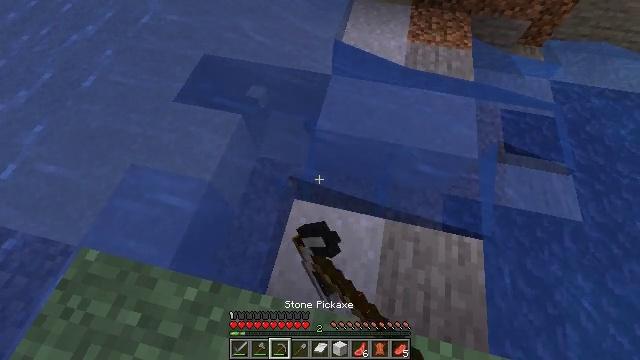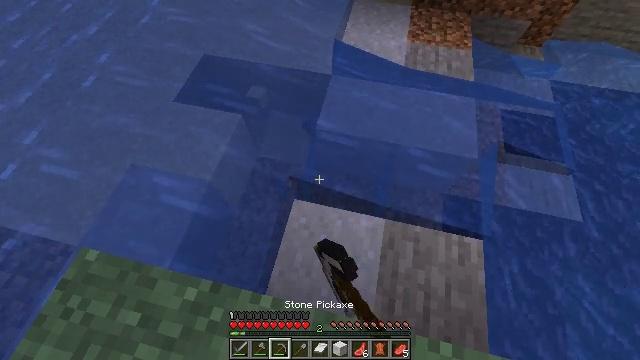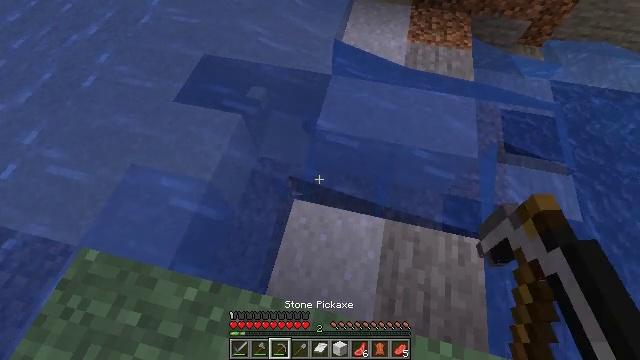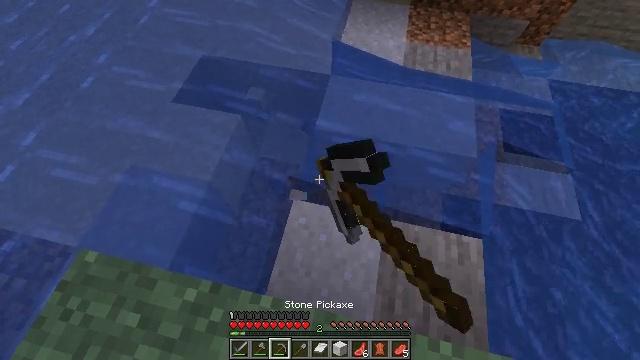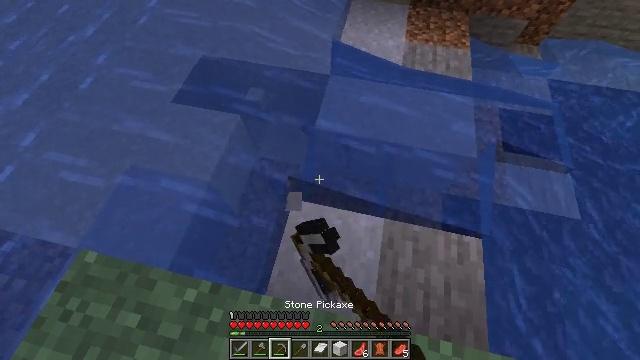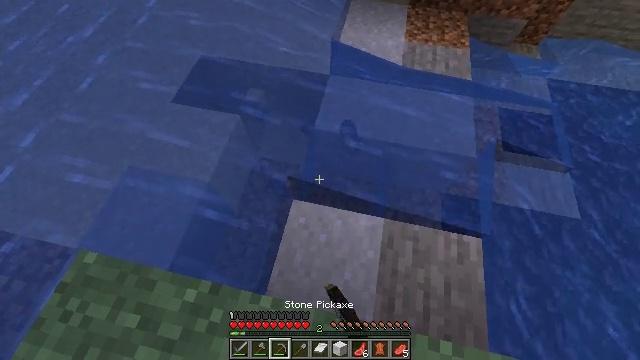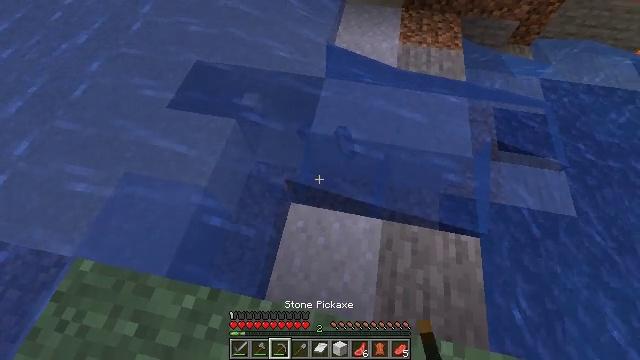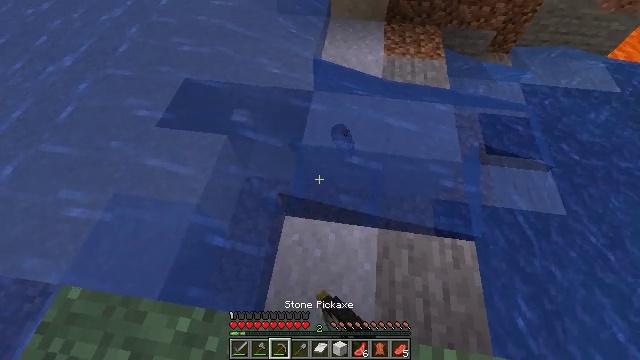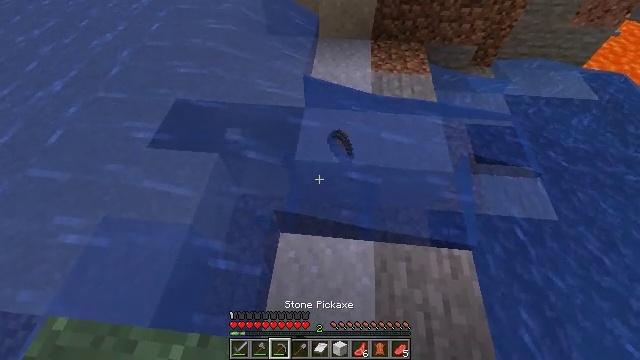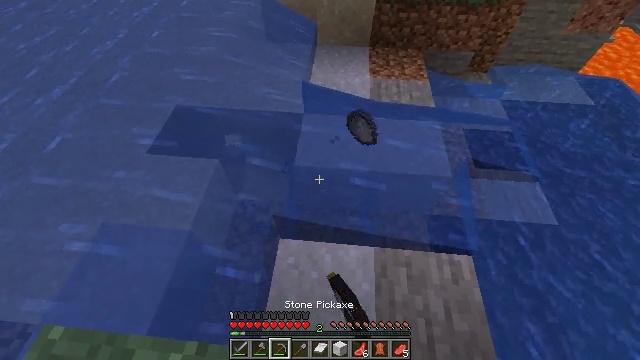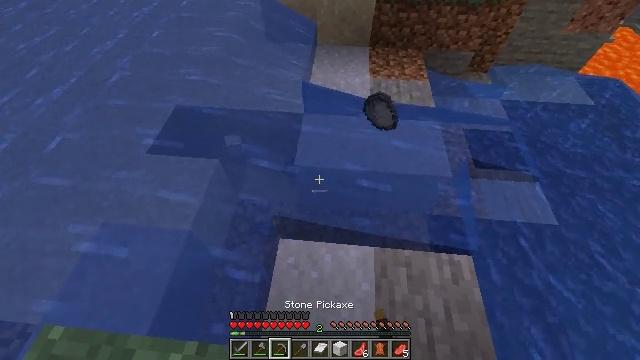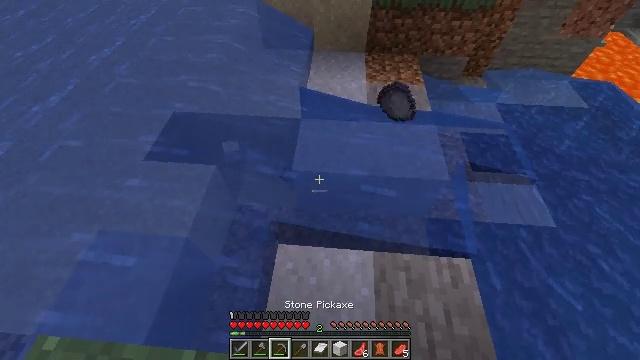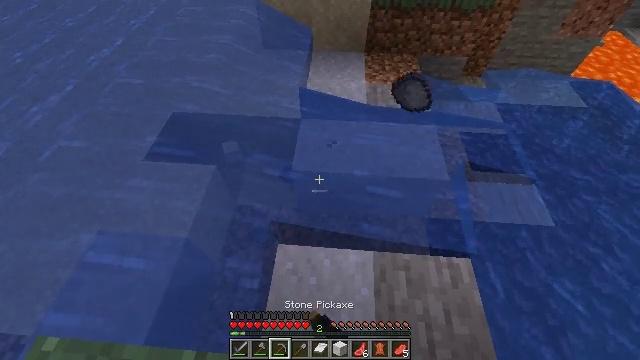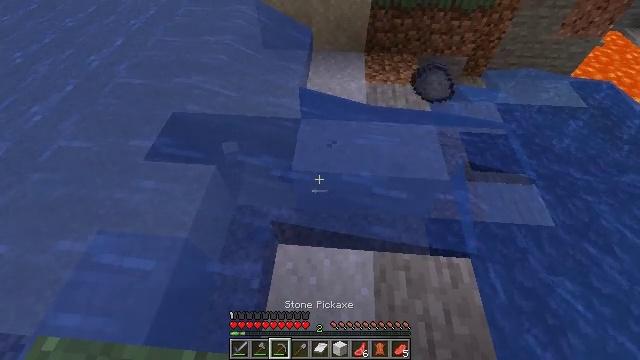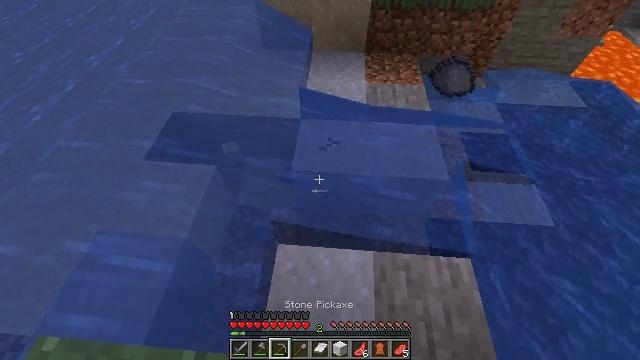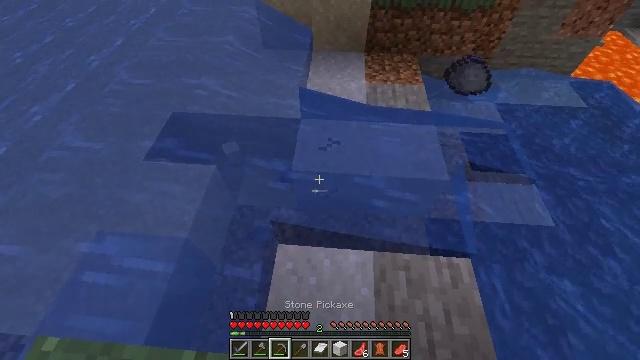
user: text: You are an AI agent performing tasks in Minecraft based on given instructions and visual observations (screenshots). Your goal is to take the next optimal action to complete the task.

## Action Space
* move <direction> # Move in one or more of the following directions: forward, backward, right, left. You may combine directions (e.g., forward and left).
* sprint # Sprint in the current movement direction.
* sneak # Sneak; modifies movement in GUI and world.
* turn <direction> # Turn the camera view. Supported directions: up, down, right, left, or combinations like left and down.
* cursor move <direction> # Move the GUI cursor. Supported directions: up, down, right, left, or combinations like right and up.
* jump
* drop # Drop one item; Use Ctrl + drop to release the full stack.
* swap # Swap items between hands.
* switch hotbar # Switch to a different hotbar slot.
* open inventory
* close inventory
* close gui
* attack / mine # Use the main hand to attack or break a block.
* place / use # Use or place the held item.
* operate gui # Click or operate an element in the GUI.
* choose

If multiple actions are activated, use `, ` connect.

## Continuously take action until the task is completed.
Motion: motion action
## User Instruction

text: Dig up clay found underwater.
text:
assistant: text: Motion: attack / mine
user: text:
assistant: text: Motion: attack / mine
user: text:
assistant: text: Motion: attack / mine
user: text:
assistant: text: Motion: attack / mine
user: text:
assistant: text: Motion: attack / mine
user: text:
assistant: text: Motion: turn right, attack / mine
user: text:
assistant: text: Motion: turn right and up, attack / mine
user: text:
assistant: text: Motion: turn right and up, attack / mine
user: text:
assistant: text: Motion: turn up, attack / mine
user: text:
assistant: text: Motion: no_op
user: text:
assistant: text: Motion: turn up, attack / mine
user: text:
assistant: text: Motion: attack / mine
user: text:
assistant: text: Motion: attack / mine
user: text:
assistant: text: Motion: attack / mine
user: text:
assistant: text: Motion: attack / mine
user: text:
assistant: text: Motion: attack / mine
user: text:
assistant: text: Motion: attack / mine
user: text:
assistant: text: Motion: attack / mine
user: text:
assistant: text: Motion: attack / mine
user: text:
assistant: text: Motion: attack / mine
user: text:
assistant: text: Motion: attack / mine
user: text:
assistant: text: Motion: attack / mine
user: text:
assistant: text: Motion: attack / mine
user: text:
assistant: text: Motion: turn right, attack / mine
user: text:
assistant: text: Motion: turn right, attack / mine
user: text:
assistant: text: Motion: turn right, attack / mine
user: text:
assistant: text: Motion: turn right, attack / mine
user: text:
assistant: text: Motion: turn right, attack / mine
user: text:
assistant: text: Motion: turn right, attack / mine
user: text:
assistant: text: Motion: attack / mine